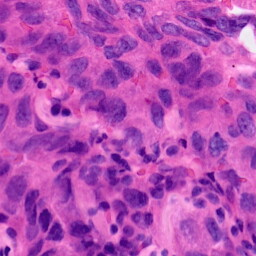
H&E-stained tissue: Lung